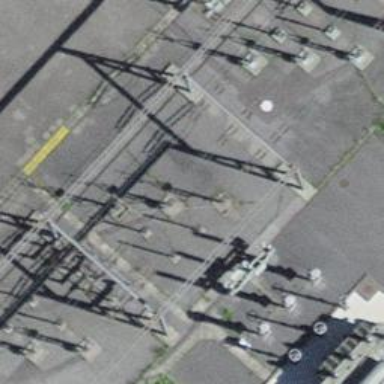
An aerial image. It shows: Power line with three cables.